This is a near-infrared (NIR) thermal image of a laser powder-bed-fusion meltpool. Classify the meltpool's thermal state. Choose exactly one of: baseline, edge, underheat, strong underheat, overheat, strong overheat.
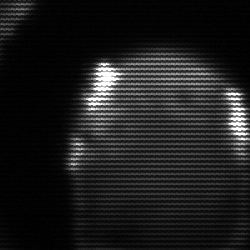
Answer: edge